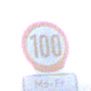
Verkehrszeichen: Geschwindigkeit100
Zusatzzeichen unten: ZeitangabenMitBeschraenkungAufWochentage2
Umgebung: Outdoor, RoadRail
Tageszeit: SunriseSunset
Wetter: Clear
Licht: Natural
Jahreszeit: NotSpecified
Kontrast: LowContrast